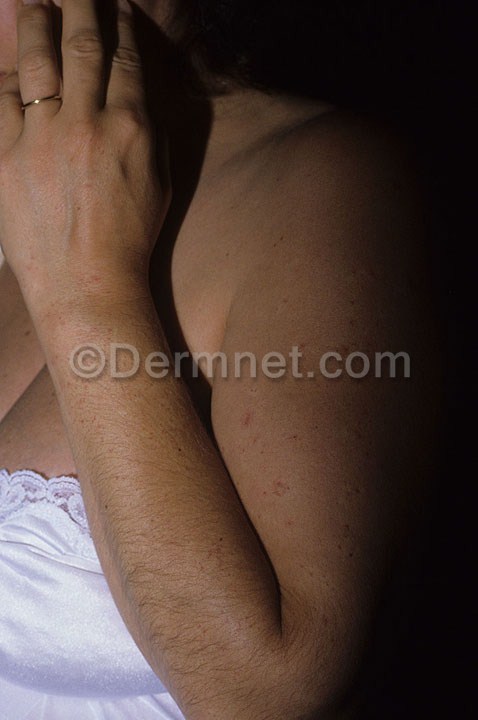
Disease: Vascular Tumors